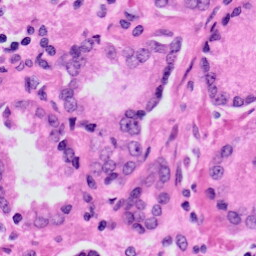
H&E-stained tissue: Prostate